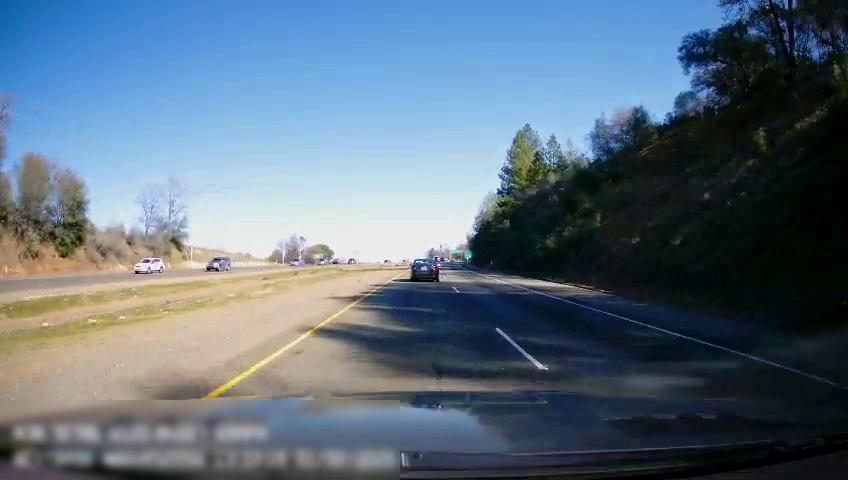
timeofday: Day
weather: Sunny
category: Drivable Space
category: Drivable Space
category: Vehicles | Car
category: Vehicles | SUV
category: Vehicles | SUV
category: Vehicles | Car
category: Lanes | Current Lane
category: Lanes | Current Lane
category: Lanes | Alternate Lane
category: Traffic | Signs